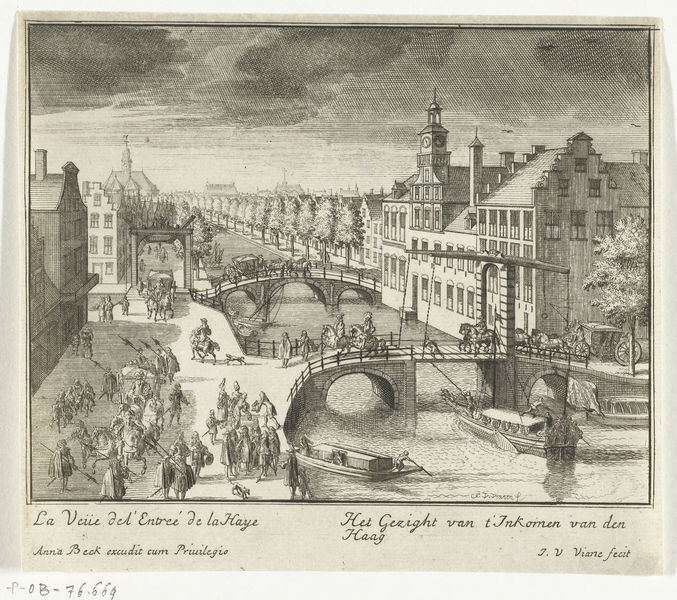
Titel: Gezicht bij het binnenkomen van Den Haag
Künstler: Jan van Vianen
Standort: Amsterdam
Institution: Rijksmuseum
Schlagwörter: military, people, france, windows, print, woodcut, cloud, clouds, sky, boat, house, trees, river, road, army, etching, french, clock, bridge, city, carriage, horse, dutch, guards, text, clocktower, 구름, 나무, 교회, 강, 비, 중세, 어두움, 사람들, 뱌, 버더, 고딕, 물가, 군인